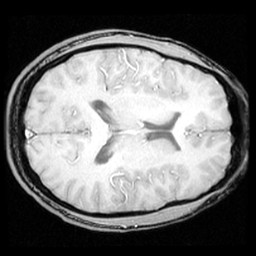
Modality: inplaneT1
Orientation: axial
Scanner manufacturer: ge
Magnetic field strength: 3 T
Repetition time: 0.25 s
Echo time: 0.0036 s